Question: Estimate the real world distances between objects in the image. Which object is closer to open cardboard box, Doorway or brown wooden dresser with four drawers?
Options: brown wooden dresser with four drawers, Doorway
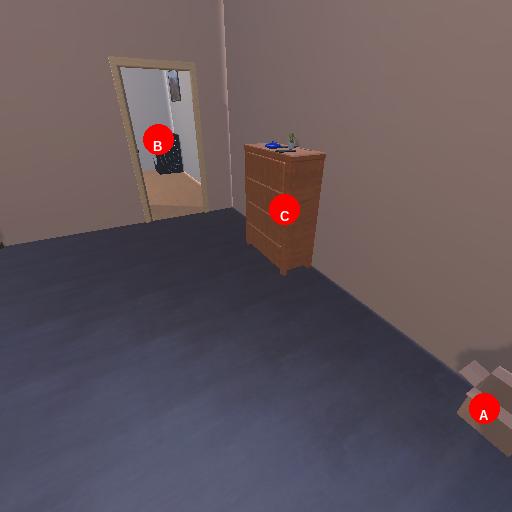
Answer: brown wooden dresser with four drawers